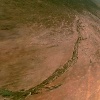
Label: land